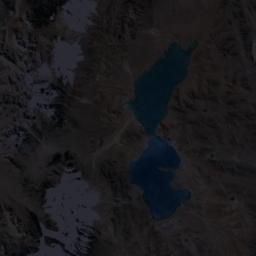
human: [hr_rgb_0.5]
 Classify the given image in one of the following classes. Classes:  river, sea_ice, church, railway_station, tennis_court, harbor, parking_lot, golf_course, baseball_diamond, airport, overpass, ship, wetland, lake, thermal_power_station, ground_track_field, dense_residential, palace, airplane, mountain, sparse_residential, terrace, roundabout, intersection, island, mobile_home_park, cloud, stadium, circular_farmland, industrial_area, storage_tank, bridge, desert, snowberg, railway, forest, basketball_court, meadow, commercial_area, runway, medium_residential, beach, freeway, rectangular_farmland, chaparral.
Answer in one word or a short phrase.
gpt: lake